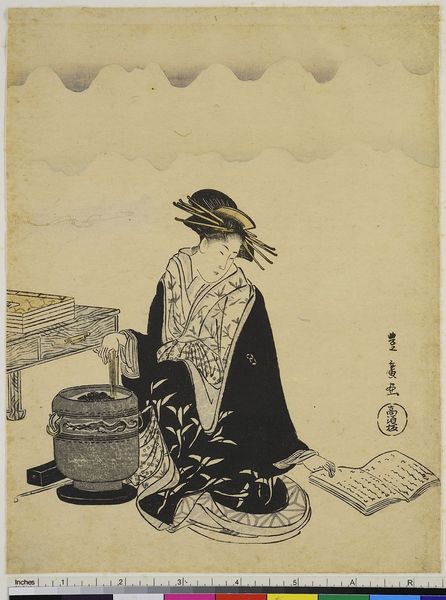
Künstler: Utagawa Toyohiro
Standort: Hamburg
Institution: Museum für Kunst und Gewerbe Hamburg
Schlagwörter: hand, frau, geste, schwarz, tisch, zeichen, blick, haarschmuck, schale, haare, ofen, topf, holzschnitt, schrift, lesen, japanisch, buch, druckgraphik, druckgrafik, mittelpunkt, zeit, farbholzschnitt, feuerstelle, herd, hockend, rezept, kimono, edo, feuerschale, reproduktionen, druckerzeugnisse, ukiyo